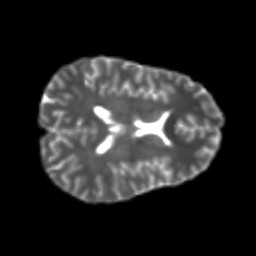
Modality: T2w
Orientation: axial
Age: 22
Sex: female
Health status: healthy
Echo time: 0.074 s